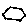
Label: hexagon